Question: How come I can successfully pipe result of a cmdlet to Get-Member, but not through a variable?
'''
PM> Get-ProjectFolder "Services" -Project "Foobar" | Get-Member
TypeName: System.__ComObject#{8e2f1269-185e-43c7-8899-950ad2769ccf}
Name MemberType Definition
---- ---------- ----------
AddFolder Method ProjectItem AddFolder (string, string)
AddFromDirectory Method ProjectItem AddFromDirectory (string)
AddFromFile Method ProjectItem AddFromFile (string)
AddFromFileCopy Method ProjectItem AddFromFileCopy (string)
AddFromTemplate Method ProjectItem AddFromTemplate (string, string)
Item Method ProjectItem Item (Variant)
ContainingProject Property Project ContainingProject () {get}
Count Property int Count () {get}
DTE Property DTE DTE () {get}
Kind Property string Kind () {get}
Parent Property IDispatch Parent () {get}
'''
.
'''
PM> $f = Get-ProjectFolder "Services" -Project "Foobar"
PM> $f | Get-Member
Get-Member : You must specify an object for the Get-Member cmdlet.
At line:1 char:6
+ $f | Get-Member
+ ~~~~~~~~~~
+ CategoryInfo : CloseError: (:) [Get-Member], InvalidOperationException
+ FullyQualifiedErrorId : NoObjectInGetMember,Microsoft.PowerShell.Commands.GetMemberCommand
'''
Edit: <URL>

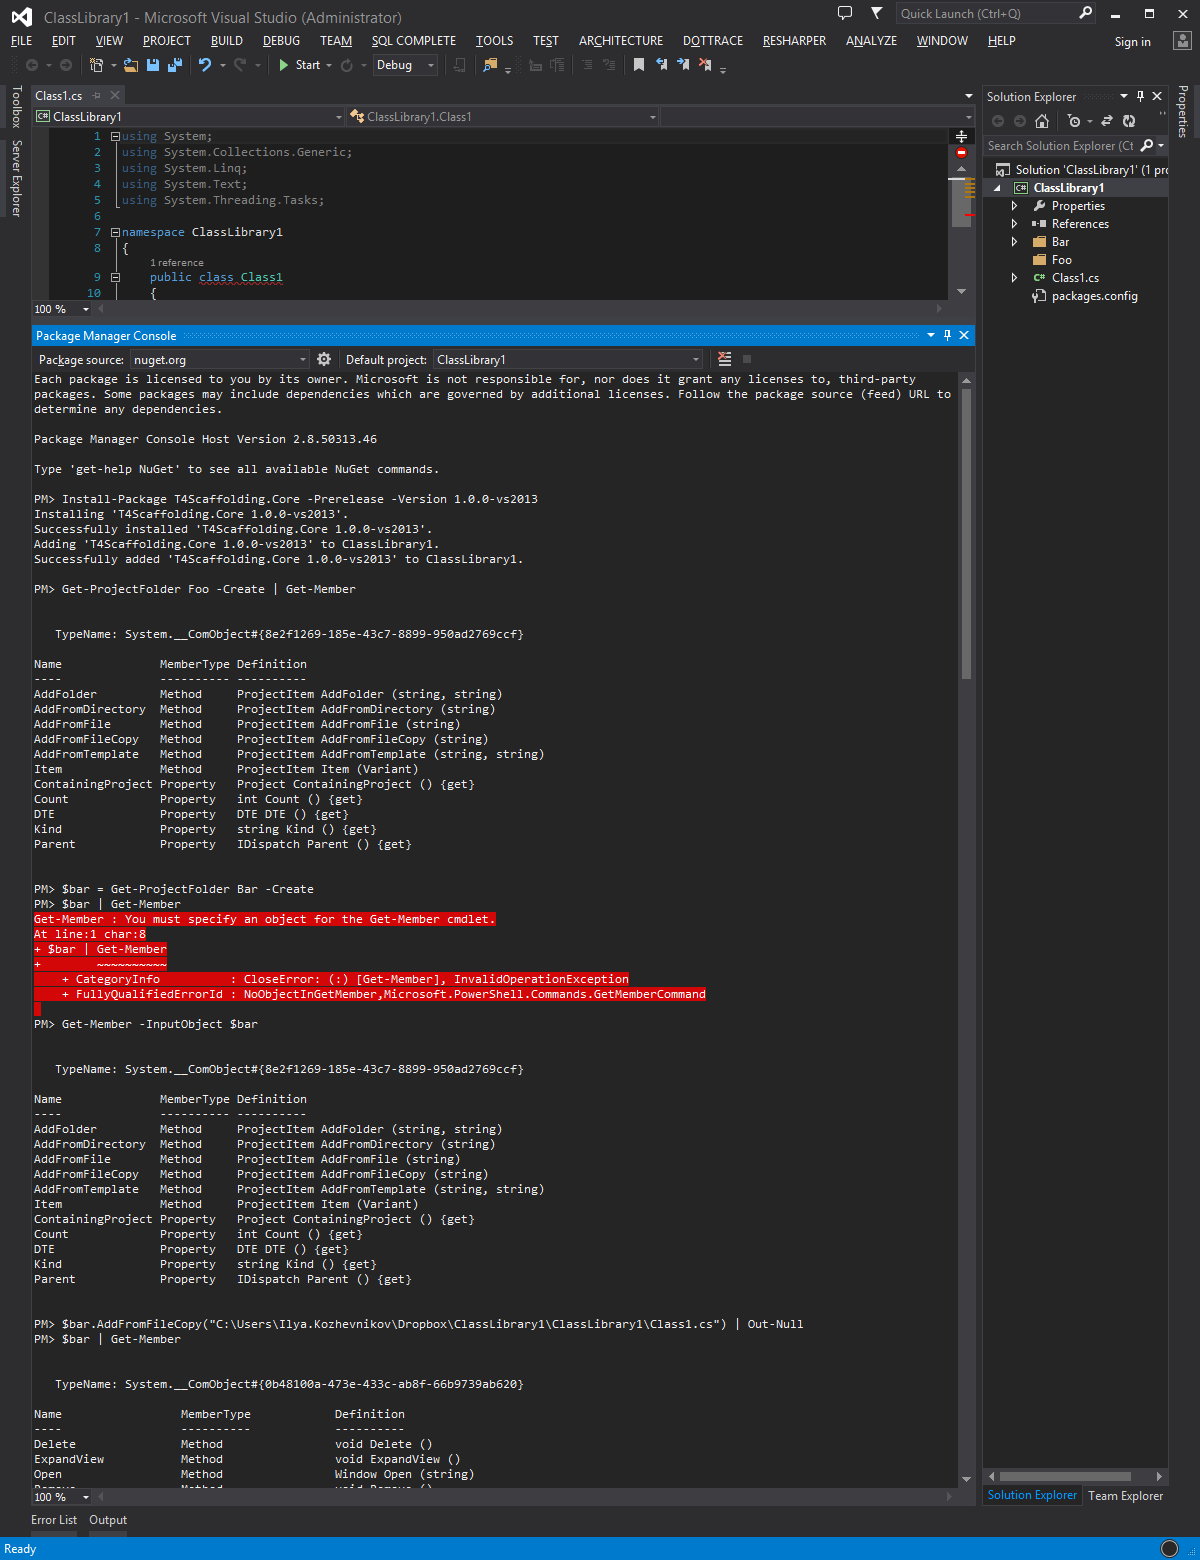
Answer: How about 'Get-Member -InputObject $f' instead of piping? There is a difference, as the help says, but it should consider only collections:
> -InputObject Specifies the object whose members are retrieved.Using the InputObject parameter is not the same as piping an object to Get-Member.